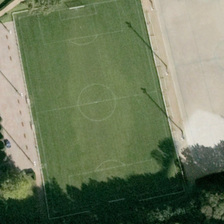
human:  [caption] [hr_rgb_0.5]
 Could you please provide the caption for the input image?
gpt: a football field is near some green trees and barelands .

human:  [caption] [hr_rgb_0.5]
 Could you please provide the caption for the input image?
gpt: a football field is near some green trees and barelands .

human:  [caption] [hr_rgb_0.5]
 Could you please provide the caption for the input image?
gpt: a football field is near some green trees and barelands .

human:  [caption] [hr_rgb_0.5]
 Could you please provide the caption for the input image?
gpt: a football field is near some green trees and barelands .

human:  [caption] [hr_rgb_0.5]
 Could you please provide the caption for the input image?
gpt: a football field is near some green trees and barelands .